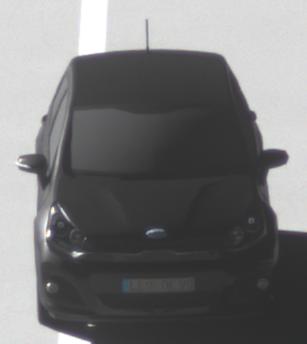
Make: KIA
Model: Rio 1.2
Detailed model: Rio (UB)
Model produced from: 2011/09
Model produced until: 2015/01
Doors: 3
Color: black
Road condition: dry road
Daytime: morning or afternoon
Contrast: high contrast